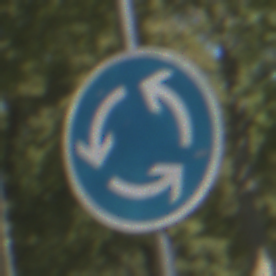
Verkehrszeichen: Kreisverkehr
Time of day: Midday
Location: Outdoor (RoadRail)
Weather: Clear
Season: NotSpecified
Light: Natural